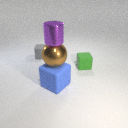
small gray rubber cube behind large blue rubber cube